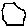
Label: hexagon